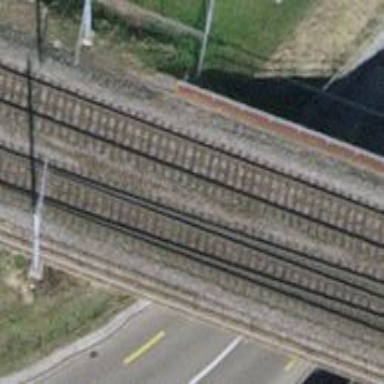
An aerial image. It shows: Bridge over electrified railway with contact line.